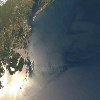
Label: water